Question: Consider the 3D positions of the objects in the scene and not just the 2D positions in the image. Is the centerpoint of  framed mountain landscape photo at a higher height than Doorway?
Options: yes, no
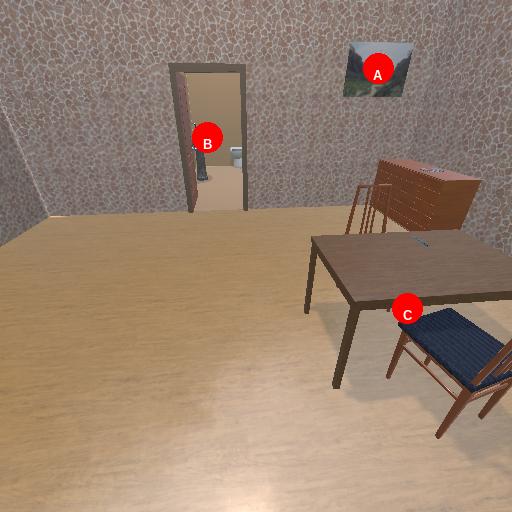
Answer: yes